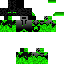
A female skeleton skin with green skin, wearing brown helmet dressed in a green hoodie and black pants, featuring a closed mouth.